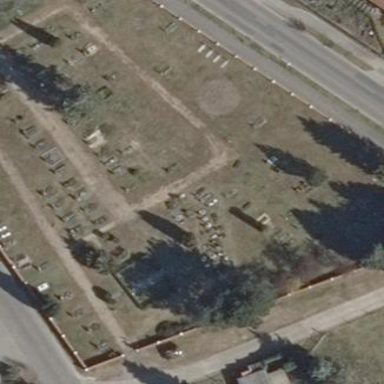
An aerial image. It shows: Wall surrounding cemetery.